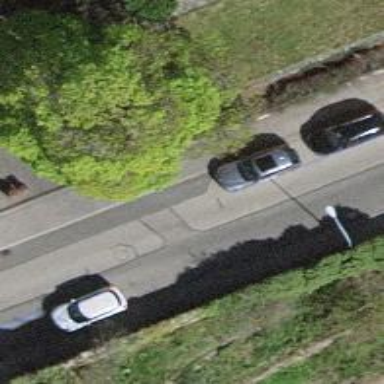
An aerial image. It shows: Raised kerb.